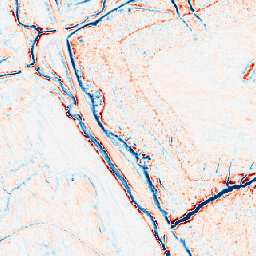
Category: classical
Decomposition family: gaussian_anisotropic
Decomposition parameters: sigma_x: 2
sigma_y: 2
Upsampling method: nearest
Upsampling parameters: scale: 4
Upsampling scale: 4